Aerial crown-view tile of a tropical tree (Barro Colorado Island, Panama), acquired 20250616:
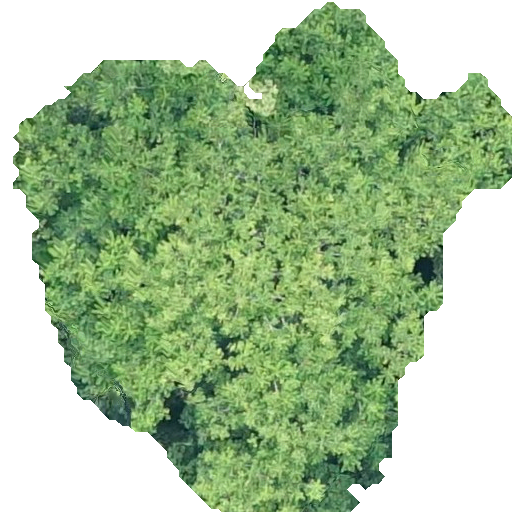
Species: Spondias mombin
GBIF accepted scientific name: Spondias mombin
Crown area: 244.575 m²